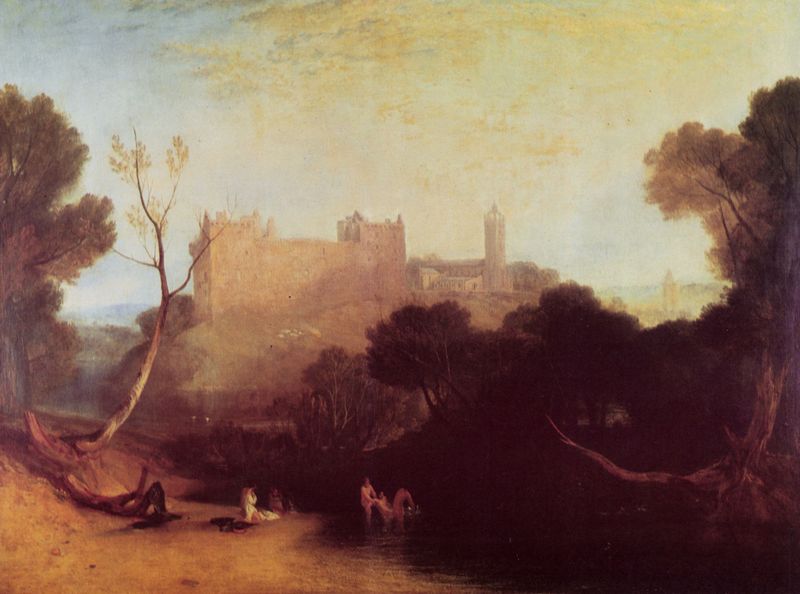
Titel: Der Linlithgow Palast, Schottland
Künstler: William Turner
Standort: Liverpool
Institution: Walker Art Gallery
Schlagwörter: baum, berg, blau, blätter, dunkel, gemälde, gruppe, himmel, mann, nackt, schatten, wasser, weiß, wolken, baden, badende, baumstämme, bäume, fluss, frauen, gelb, grün, landschaft, menschen, mädchen, ocker, sand, see, stadt, ufer, äste, abend, braun, fenster, frankreich, frau, hintergrund, licht, orange, vordergrund, ausblick, gebäude, haus, hund, rot, schloss, beige, malerei, architektur, kleidung, stein, tragen, öl, ast, bach, baumstamm, birke, ferne, horizont, häuser, hügel, nass, natur, sonnenaufgang, spiegelung, strauch, kirche, sonne, gewand, gold, personen, wald, anhöhe, kinder, turm, hellblau, pfütze, sommer, strand, wellen, ruhe, düster, italien, naturalismus, öde, dächer, mauer, dunst, nebel, sonnenuntergang, kahl, vegetation, idylle, spazieren, figuren, friedrich, romantik, querformat, staffage, stämme, turner, spielen, dünn, zinnen, betrachter, bad, waschen, ruine, helligkeit, burg, palast, wurzel, flussbett, festung, groß, gebogen, beten, landschaftsbild, verschwommen, wurzeln, sehnsucht, reh, tümpel, schattig, zwielicht, caspar david friedrich, taufe, diana, rettung, fahl, wals, sonnen, castle, schwimmer, furt, freiraum, william turner, badne, baumstamm dunkel kontrats, betne, claude lorrain, freisein im raum, höuser, kennzeichen, landschaftsbilf, standpunkt